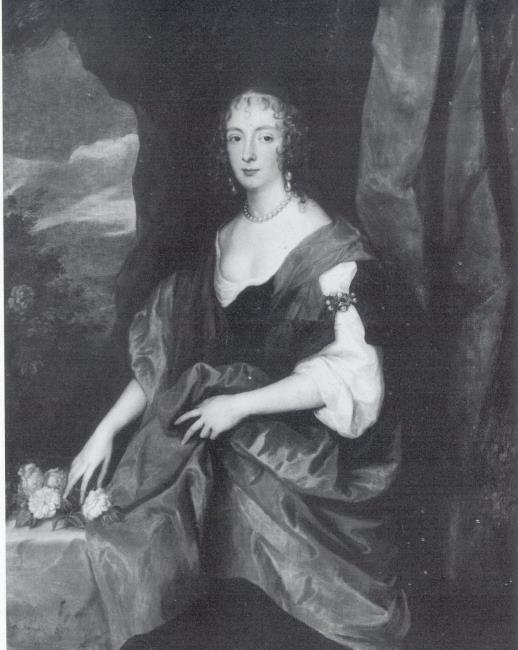
Title: Portret van Anne Carr, Lady Russell, Countess of Bedford (1615-1684)
Artist: Anthony van Dyck
Earliest date: 1638
Latest date: 1639
Genre: painting
Keywords: woman's portrait, three-quarter length, head to the left, body facing left, facing front, curly hair, pendant earring, pearl necklace, low neckline with drapery, flower in the hand, rose, cliff, background view of landscape